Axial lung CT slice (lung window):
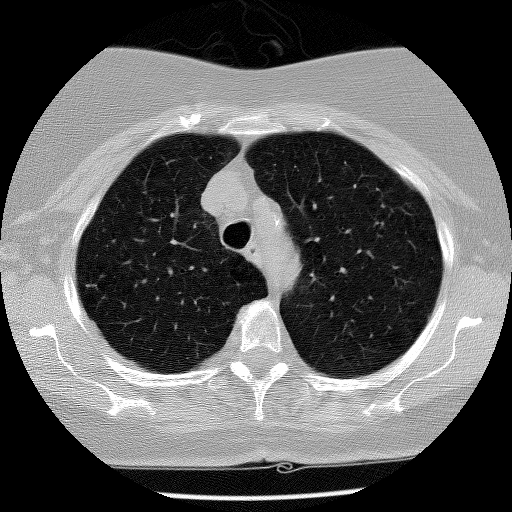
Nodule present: yes
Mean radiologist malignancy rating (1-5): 2